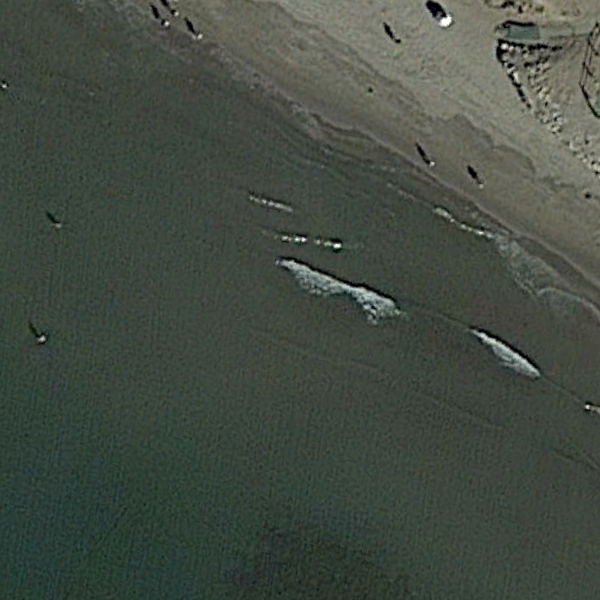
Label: Beach